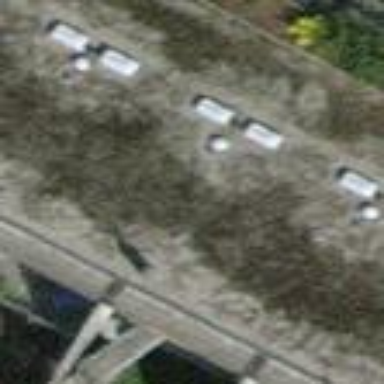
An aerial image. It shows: Terrace building.